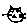
Label: cat